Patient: sex F, age 57
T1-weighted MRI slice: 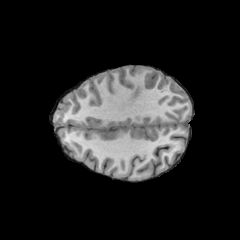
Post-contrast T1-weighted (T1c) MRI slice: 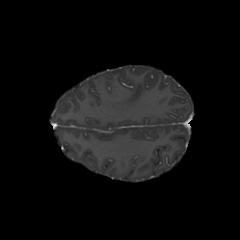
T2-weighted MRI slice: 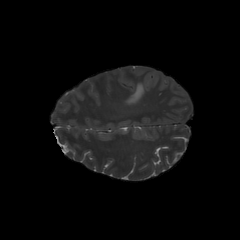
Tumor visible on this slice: yes
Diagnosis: Glioblastoma, IDH-wildtype
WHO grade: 4